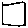
Label: square